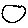
Label: circle